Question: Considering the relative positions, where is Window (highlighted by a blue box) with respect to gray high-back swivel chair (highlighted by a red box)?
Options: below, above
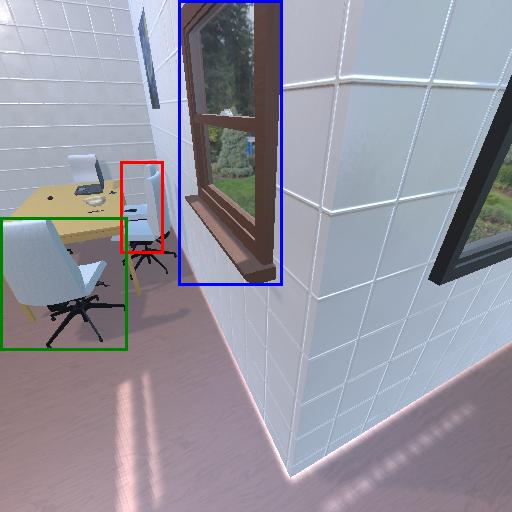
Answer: below